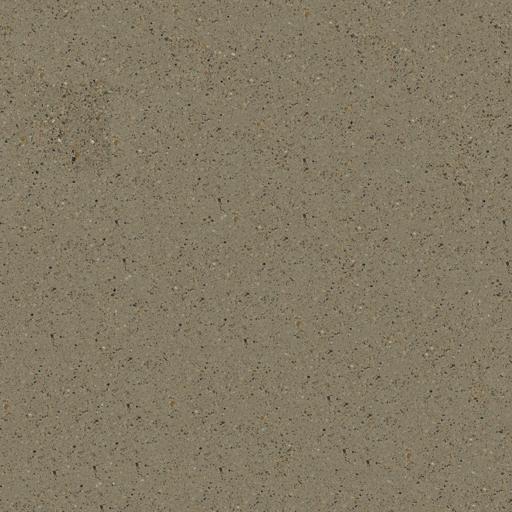
Tags: brown concrete rough